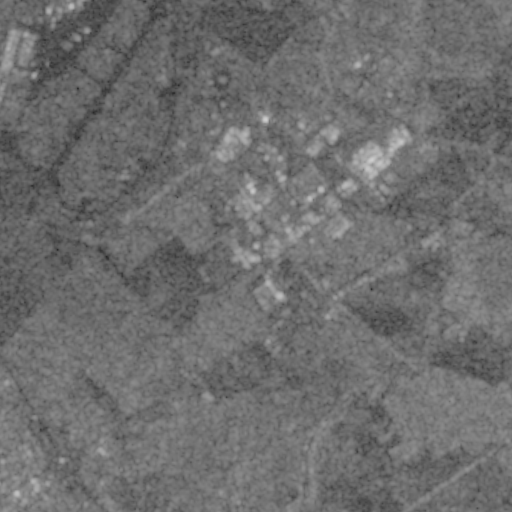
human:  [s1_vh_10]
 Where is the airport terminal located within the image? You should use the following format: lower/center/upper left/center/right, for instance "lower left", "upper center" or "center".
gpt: The airport terminal is located in the upper left of the image.
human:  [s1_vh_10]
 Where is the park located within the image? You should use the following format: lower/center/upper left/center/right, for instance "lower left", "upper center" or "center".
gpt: The park is located in the upper right of the image.
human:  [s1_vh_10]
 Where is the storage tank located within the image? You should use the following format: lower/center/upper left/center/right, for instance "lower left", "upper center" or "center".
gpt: The storage tank is located in the center right of the image.
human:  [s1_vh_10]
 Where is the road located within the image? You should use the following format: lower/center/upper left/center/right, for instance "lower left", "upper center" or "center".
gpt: There is no road in the image.

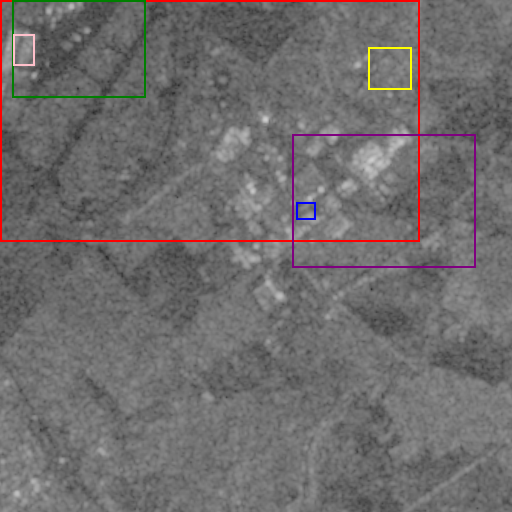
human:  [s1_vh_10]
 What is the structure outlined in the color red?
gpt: The structure outlined in red is an airport.
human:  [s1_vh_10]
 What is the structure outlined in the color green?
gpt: The structure outlined in green is an airport apron.
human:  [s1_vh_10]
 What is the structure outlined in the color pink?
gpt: The structure outlined in pink is an airport hangar.
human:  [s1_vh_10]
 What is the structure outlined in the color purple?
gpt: The structure outlined in purple is a crop field.
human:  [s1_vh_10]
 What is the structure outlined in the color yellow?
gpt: The structure outlined in yellow is a park.
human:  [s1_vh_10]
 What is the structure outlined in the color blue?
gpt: The structure outlined in blue is a parking lot.
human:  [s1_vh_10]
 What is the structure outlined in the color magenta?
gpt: There is no magenta outline.